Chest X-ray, AP view. Patient: 29 years old, sex M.
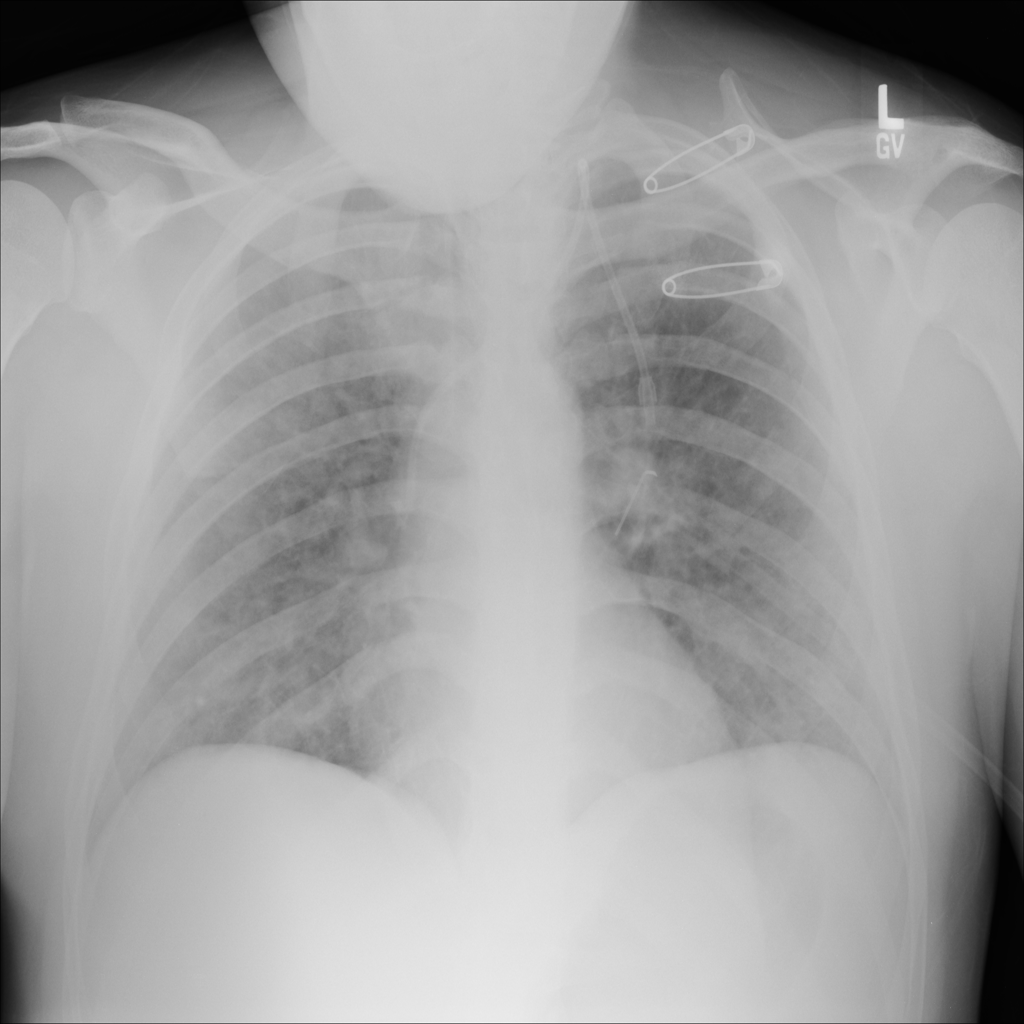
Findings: No Finding